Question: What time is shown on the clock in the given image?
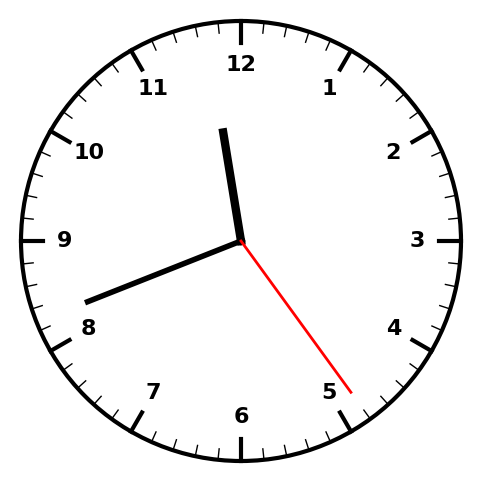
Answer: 11:41:24